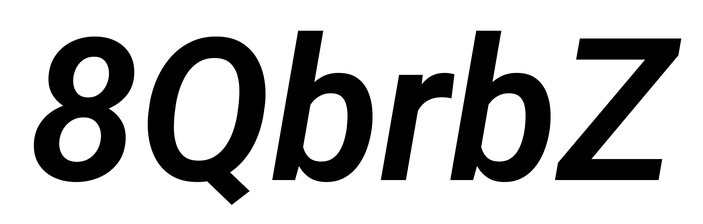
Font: Roboto-Italic_SemiBold_Italic